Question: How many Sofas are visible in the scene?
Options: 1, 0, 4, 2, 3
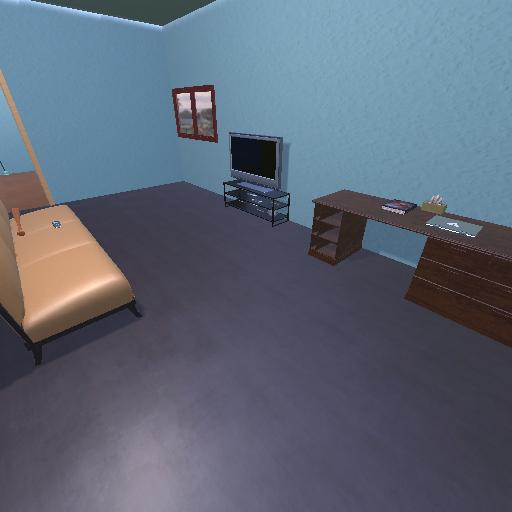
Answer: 1